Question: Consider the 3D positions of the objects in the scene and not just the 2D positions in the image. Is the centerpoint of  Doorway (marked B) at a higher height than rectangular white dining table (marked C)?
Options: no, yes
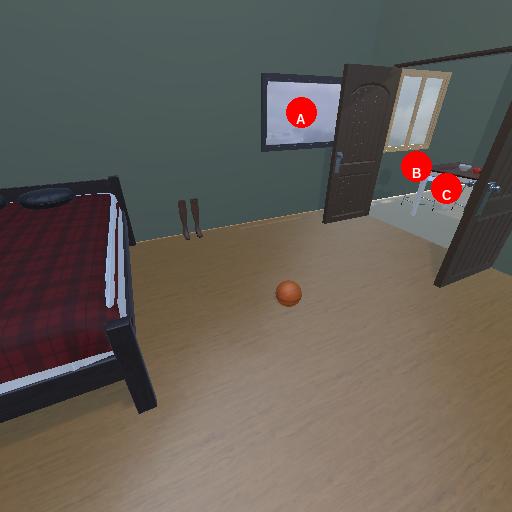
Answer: no